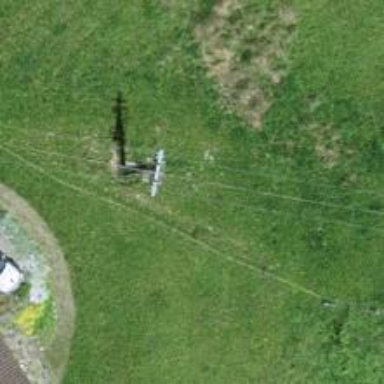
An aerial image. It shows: Pylon used for aerialway.